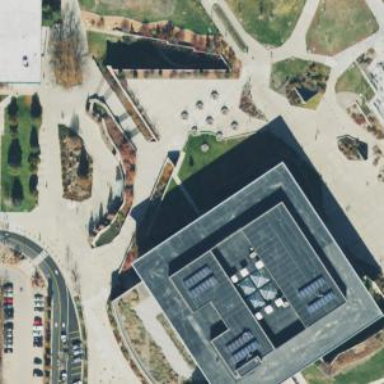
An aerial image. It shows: University building that houses library.